Question: I have several date fields that I am using with pickadate.js. When you focus the field, the date picker pops up. Works great.
The client wants a graphic icon next to each field which should set the focus to the field (and therefore pop up the picker), like this:

My code for each field is like this:
'''
<div class="date-picker">
<label for="start-date">Start Date</label>
<input id="start-date" class="datepicker" type="text" readonly="">
<div class="date-button"><img src="/images/icon-datefield.png" alt=""></div>
</div>
'''
I have tried some things like this, but to no avail:
'''
$('.date-button').click(function(){
$(this).prev().focus();
})
'''
What am I missing here?
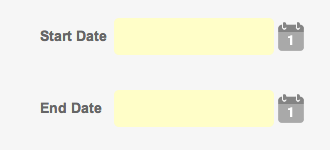
Answer: Instead of this:
'''
$(this).prev().focus();
'''
Try to get the elem by '.siblings()' method and fire the '.focus()' event to that:
'''
$(this).siblings('input').focus();
'''
---
As per your latest comment:
'''
$('.date-button').click(function () {
$(this).siblings(".datepicker").datepicker().focus();
});
'''
Here you have to initialize the datepicker too.
### FIND THIS IN FIDDLE